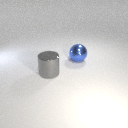
large gray metal cylinder in front of large blue metal sphere